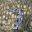
Label: 7